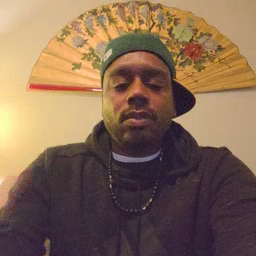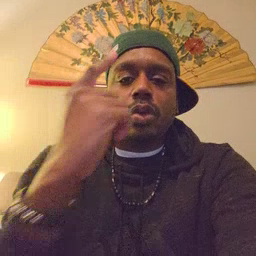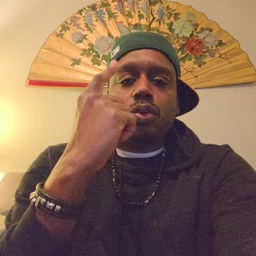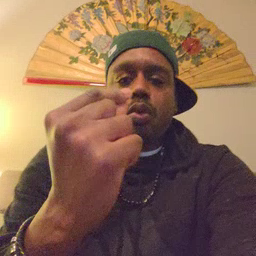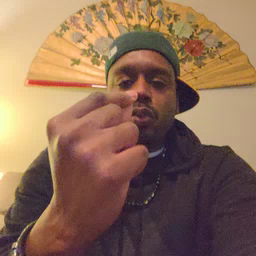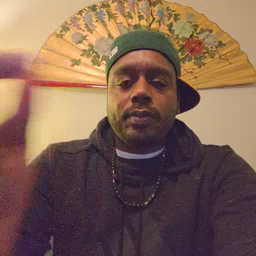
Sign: go